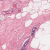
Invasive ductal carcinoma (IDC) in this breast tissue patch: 0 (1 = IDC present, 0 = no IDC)